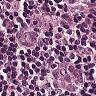
Metastatic tissue present: yes